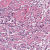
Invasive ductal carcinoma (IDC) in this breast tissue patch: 1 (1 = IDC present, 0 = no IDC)